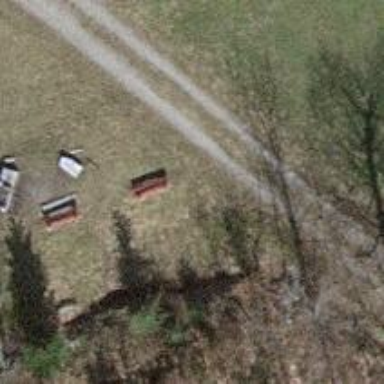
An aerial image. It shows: Brown bench in the vicinity.